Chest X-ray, PA view. Patient: 54 years old, sex M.
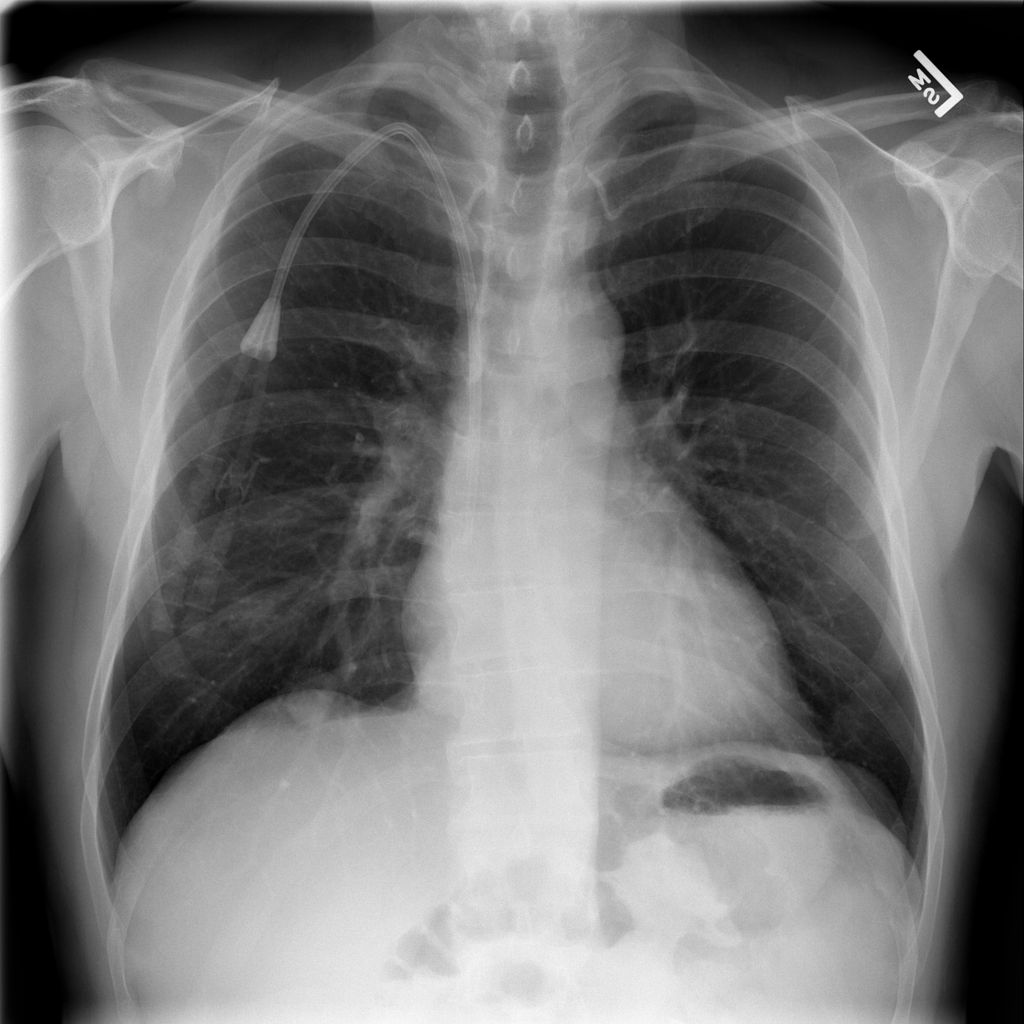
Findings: No Finding